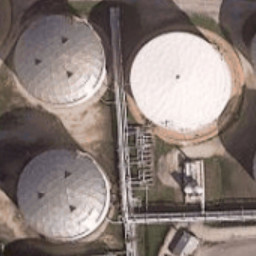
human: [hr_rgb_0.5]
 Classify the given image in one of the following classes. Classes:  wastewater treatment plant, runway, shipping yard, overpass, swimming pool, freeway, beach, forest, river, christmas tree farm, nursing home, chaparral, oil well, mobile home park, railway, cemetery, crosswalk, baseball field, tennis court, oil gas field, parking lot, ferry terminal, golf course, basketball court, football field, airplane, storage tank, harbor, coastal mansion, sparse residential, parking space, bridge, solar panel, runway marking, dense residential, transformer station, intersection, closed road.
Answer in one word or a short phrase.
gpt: storage tank